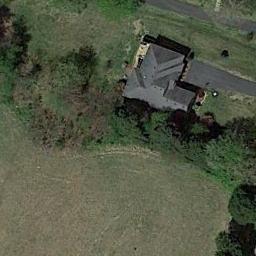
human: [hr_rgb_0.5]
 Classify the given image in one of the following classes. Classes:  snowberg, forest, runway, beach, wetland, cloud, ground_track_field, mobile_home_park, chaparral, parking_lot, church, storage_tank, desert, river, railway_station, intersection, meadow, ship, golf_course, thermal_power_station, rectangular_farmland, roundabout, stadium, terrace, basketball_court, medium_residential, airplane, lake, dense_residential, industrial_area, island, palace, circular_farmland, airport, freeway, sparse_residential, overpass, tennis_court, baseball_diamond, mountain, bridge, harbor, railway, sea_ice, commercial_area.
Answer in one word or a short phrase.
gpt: sparse_residential